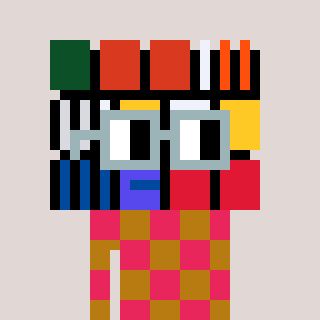
a pixel art character with square dark gray glasses, a abstract-shaped head and a gold-colored body on a warm background